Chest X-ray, AP view. Patient: 32 years old, sex F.
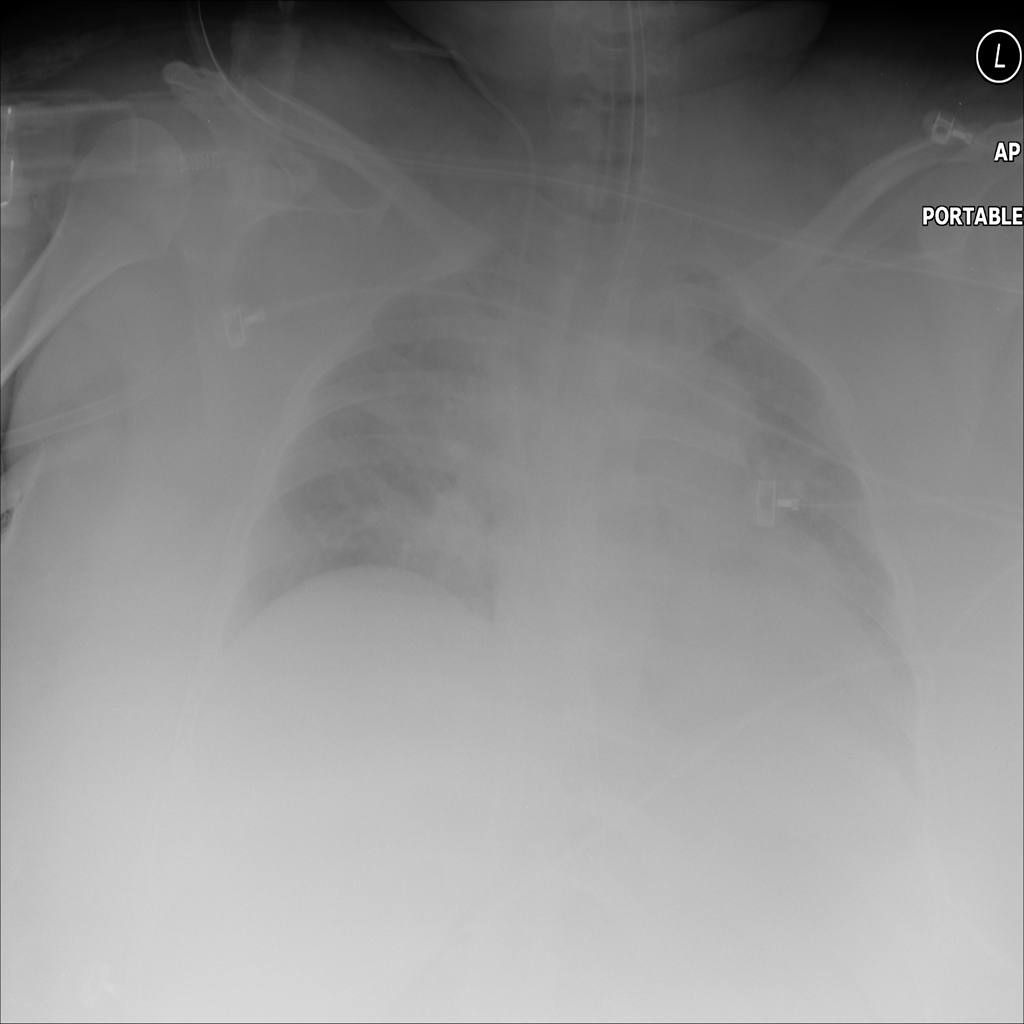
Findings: No Finding